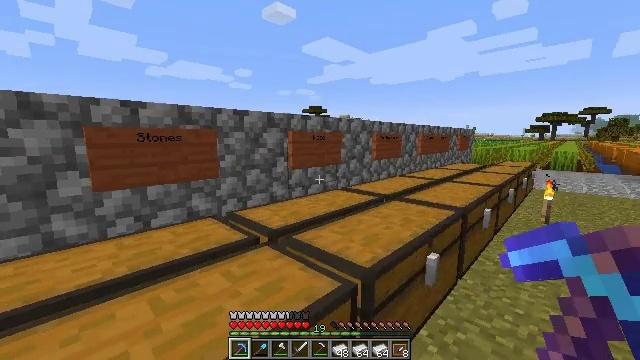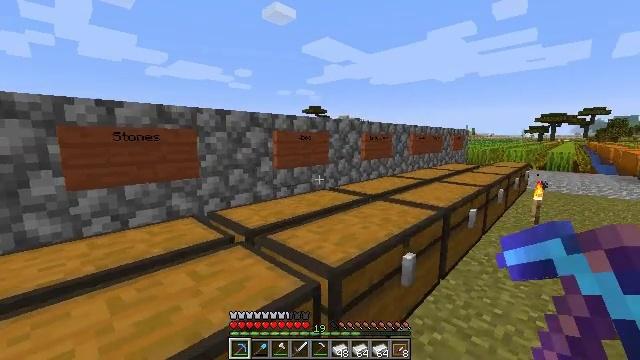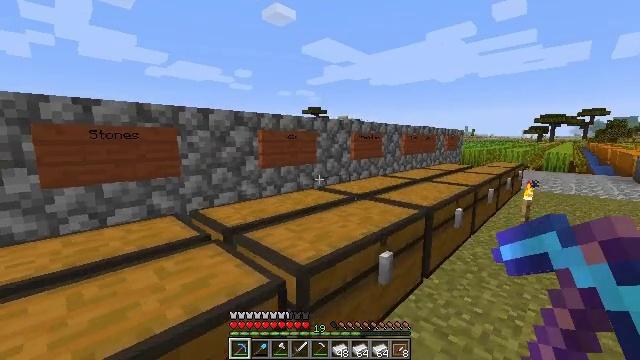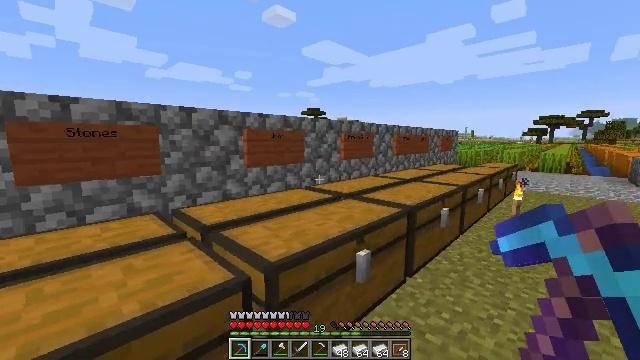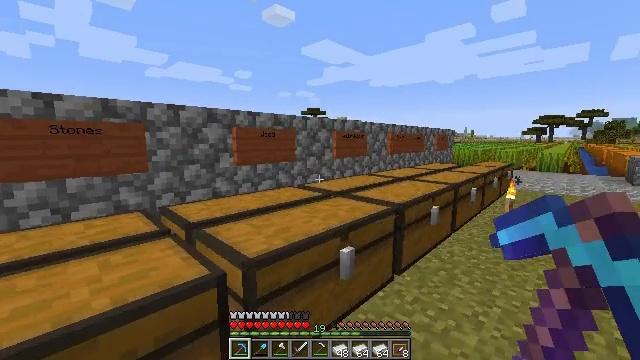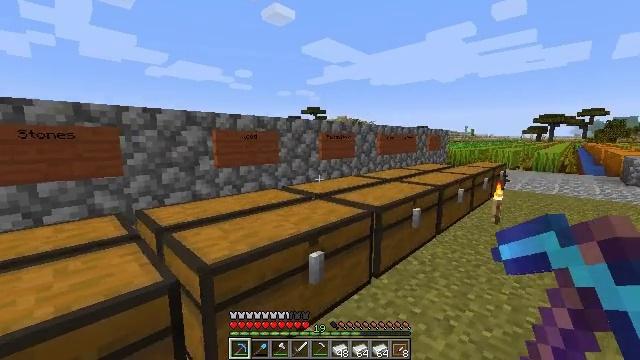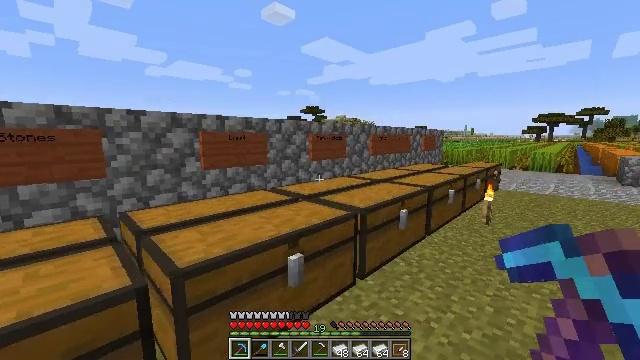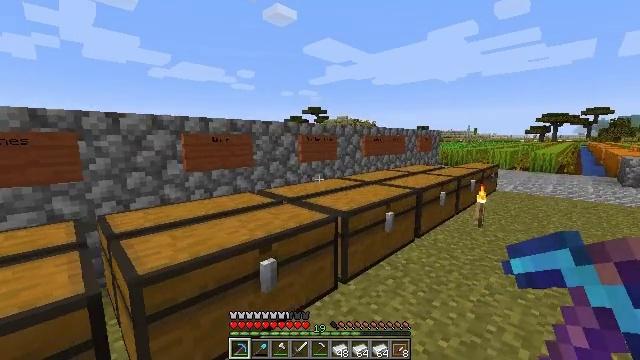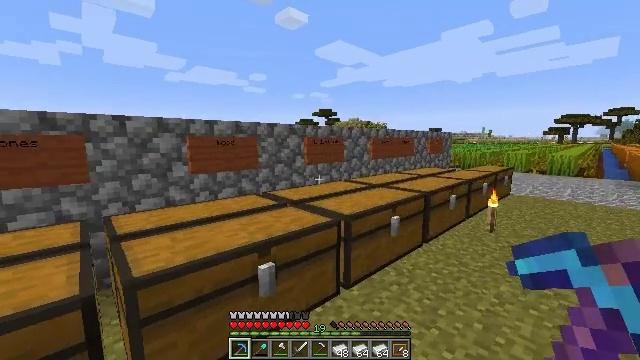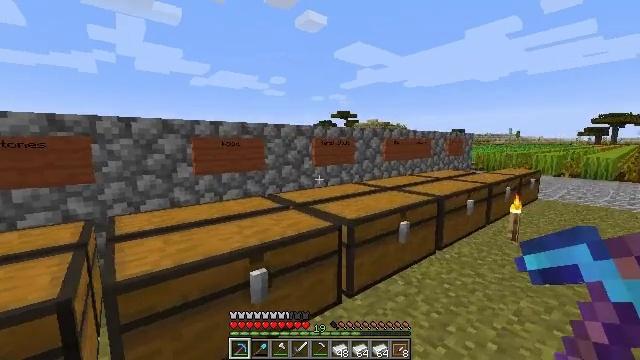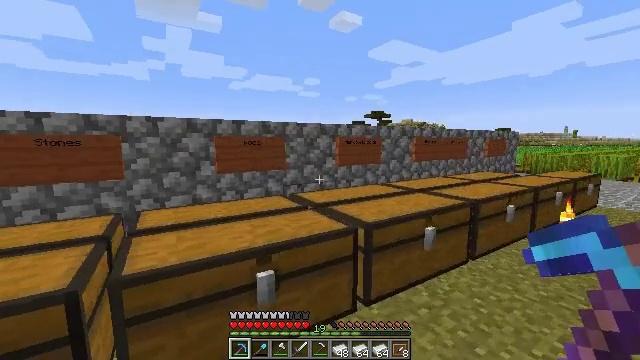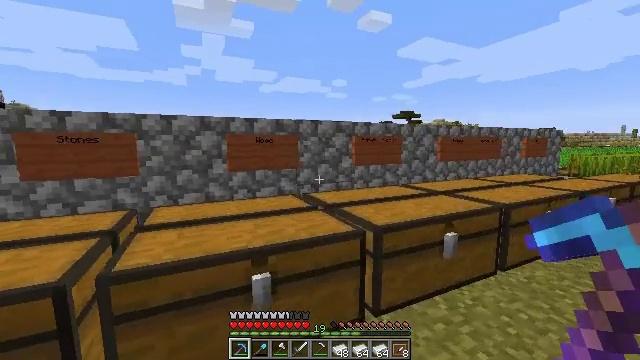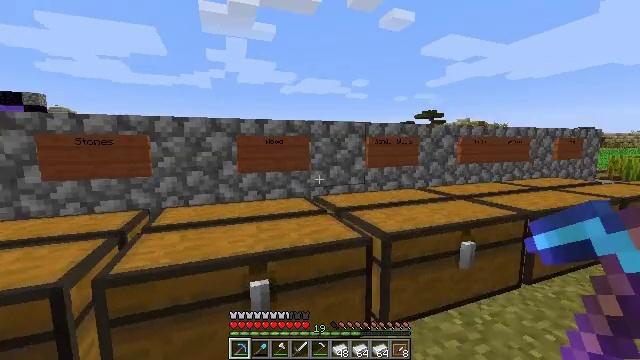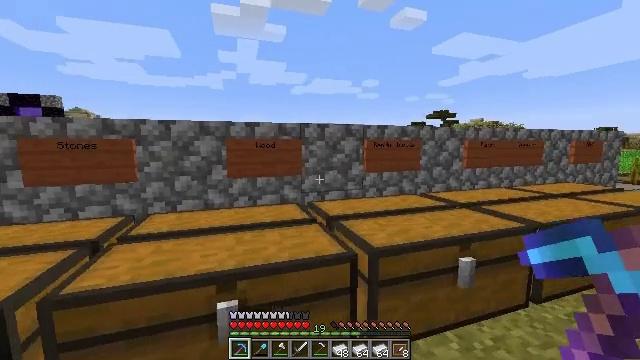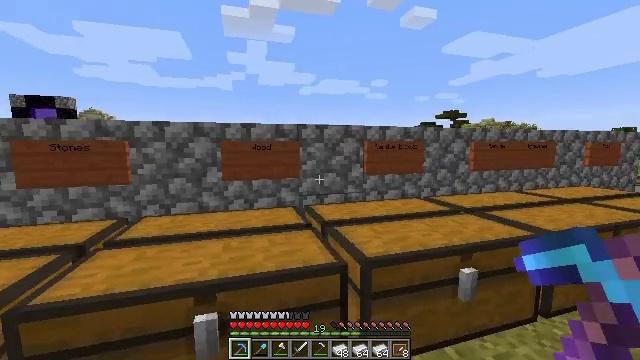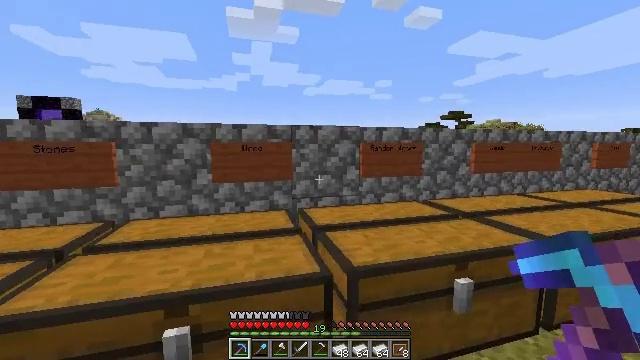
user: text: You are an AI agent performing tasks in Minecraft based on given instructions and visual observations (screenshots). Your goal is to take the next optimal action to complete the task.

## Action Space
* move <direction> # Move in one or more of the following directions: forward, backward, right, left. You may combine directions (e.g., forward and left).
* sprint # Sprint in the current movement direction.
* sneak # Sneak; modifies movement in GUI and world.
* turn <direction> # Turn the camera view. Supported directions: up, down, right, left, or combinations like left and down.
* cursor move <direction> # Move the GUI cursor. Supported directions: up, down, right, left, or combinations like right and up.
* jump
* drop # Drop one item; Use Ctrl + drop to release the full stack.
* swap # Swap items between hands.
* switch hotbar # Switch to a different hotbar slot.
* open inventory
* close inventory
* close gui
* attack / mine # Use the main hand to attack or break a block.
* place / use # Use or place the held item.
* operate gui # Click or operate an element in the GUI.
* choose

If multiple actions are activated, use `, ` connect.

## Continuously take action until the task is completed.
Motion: motion action
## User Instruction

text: Break the acacia wall sign to collect it.
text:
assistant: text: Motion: move right
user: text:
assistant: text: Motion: move right
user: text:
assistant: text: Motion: move right
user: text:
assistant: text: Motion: move right
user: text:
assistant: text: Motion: move right
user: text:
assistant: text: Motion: move right
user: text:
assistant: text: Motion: move forward and move right
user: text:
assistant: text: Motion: move forward and move right, turn left
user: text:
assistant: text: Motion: move forward and move right, turn left
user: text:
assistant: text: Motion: move forward and move right, turn left
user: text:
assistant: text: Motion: move forward and move right, turn left
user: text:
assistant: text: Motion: move forward and move right, turn left
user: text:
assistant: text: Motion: move forward and move right, turn left
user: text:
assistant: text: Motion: move forward and move right, turn left
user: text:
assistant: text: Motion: move forward and move right
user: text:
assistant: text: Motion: no_op
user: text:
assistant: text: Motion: no_op
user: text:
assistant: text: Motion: no_op
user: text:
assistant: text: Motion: turn left
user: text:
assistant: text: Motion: turn left
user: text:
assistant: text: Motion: turn left
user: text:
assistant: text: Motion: no_op
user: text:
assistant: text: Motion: no_op
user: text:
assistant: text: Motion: no_op
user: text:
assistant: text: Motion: no_op
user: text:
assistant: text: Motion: no_op
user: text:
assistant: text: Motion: move right, turn right and down
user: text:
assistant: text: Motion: move right, turn right
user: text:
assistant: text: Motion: move right, turn right
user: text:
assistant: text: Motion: move right, turn right